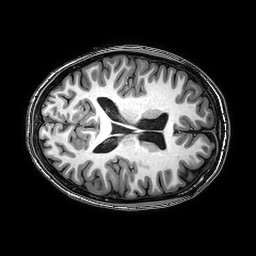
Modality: T1w
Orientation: axial
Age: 21
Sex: female
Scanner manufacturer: philips
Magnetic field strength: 3 T
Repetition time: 0.00826 s
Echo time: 0.0038 s